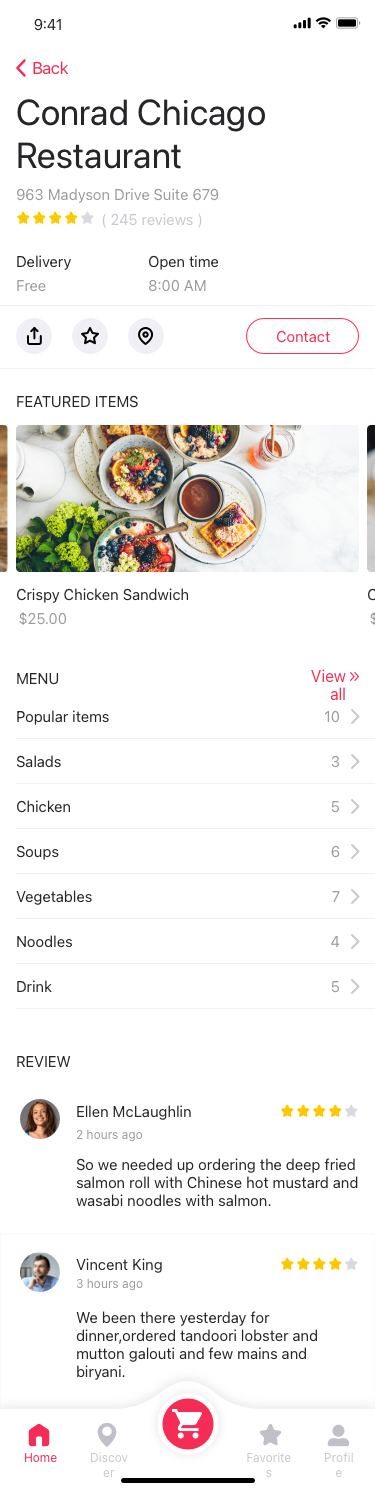
Text in this UI design:
Conrad Chicago Restaurant
963 Madyson Drive Suite 679
( 245 reviews )
Free
Delivery
Open time
8:00 AM
Crispy Chicken Sandwich
$25.00
Crispy Chicken Sandwich
$25.00
FEATURED ITEMS
2 hours ago
So we needed up ordering the deep fried salmon roll with Chinese hot mustard and wasabi noodles with salmon.
Ellen McLaughlin
3 hours ago
We been there yesterday for dinner,ordered tandoori lobster and mutton galouti and few mains and biryani.
Vincent King
Review
Popular items
Salads
10
3
Chicken
5
Soups
6
Vegetables
7
Noodles
4
Drink
5
Menu
View all
Contact
Back